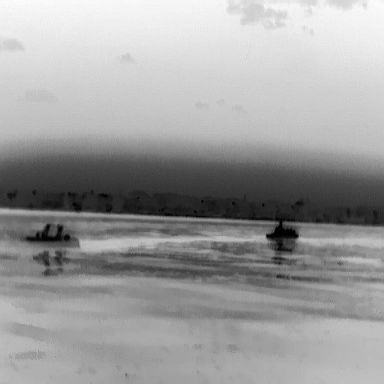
There is a warship in the infrared image.